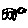
Label: line